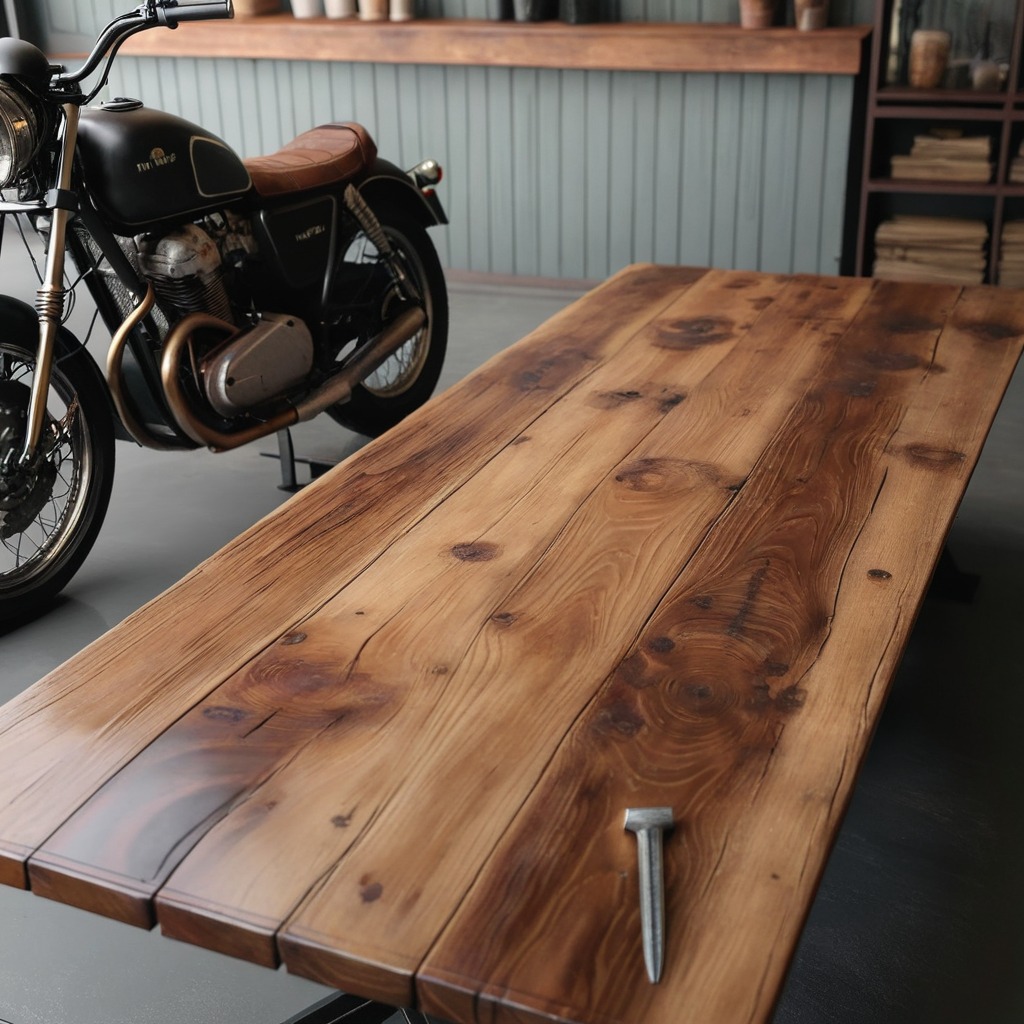
A nail is lying on the wooden table in the vintage motorcycle garage.